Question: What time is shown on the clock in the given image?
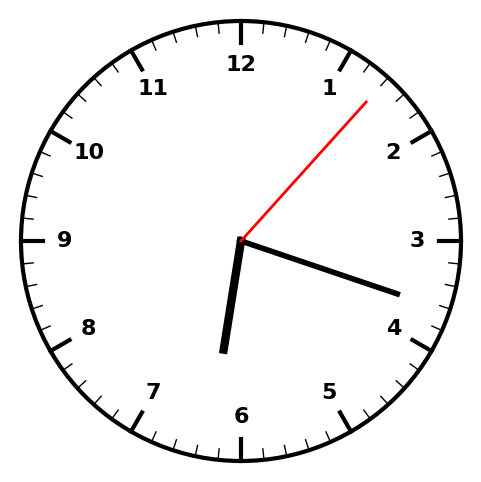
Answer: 06:18:07